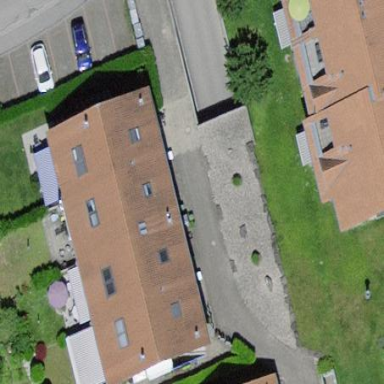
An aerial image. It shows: Terrace building with gabled roof covered in roof tiles.